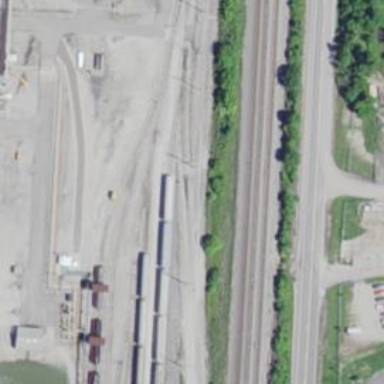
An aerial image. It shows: Railway yard.